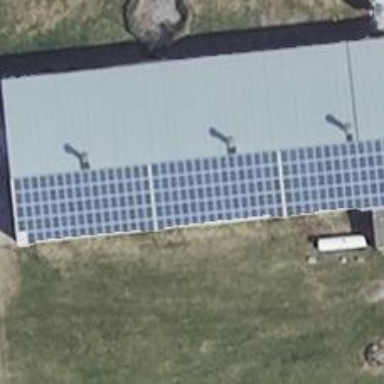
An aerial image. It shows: Small solar photovoltaic panel used as generator to produce electricity.